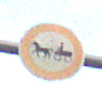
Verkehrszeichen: VerbotGespannfuhrwerke
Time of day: MorningAfternoon
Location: Outdoor (Suburban)
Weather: Overcast
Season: NotSpecified
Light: Natural